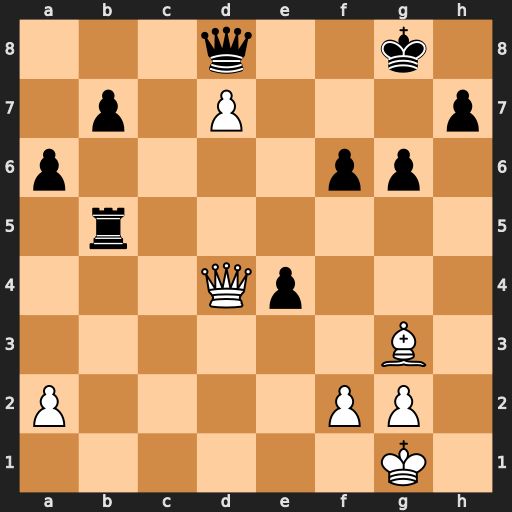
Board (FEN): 3q2k1/1p1P3p/p4pp1/1r6/3Qp3/6B1/P4PP1/6K1
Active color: w
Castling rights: -
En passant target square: -
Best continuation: Qc4+ Kg7 Qc8 Qxc8 dxc8=Q